Question: In Xcode, I want to breakpoint on a specific table row request in the method 'tableView:cellForRowAtIndexPath:' using lldb:

For example, let's say I want to breakpoint on the 44th row of 'indexPath.row'. How can I do that?
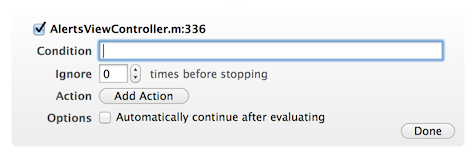
Answer: Using the 'Condition' field, enter in the condition as follows:

where the debugger will stop on 'indexPath.row == 44'.
Note that an alternative way to do this would be to set the 'Ignore' field value to '44'. However that doesn't offer the flexibility that a condition does to stop on a specific 'indexPath' row or section.